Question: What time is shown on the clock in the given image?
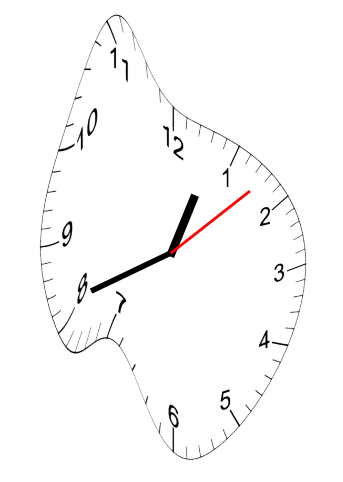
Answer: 12:41:08